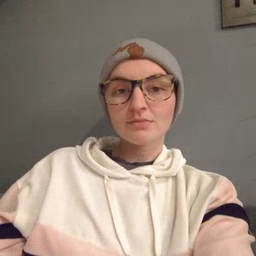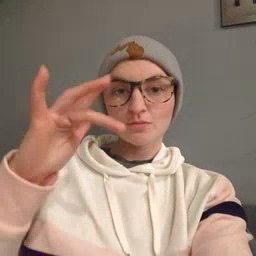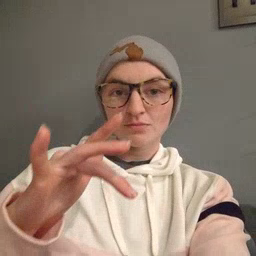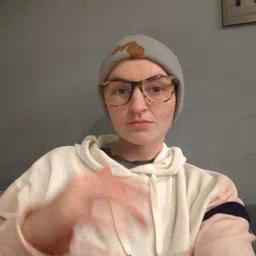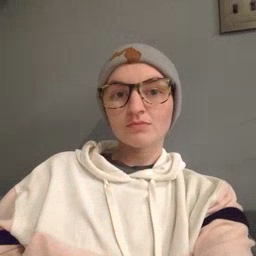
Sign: touch